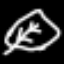
Label: leaf